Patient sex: F
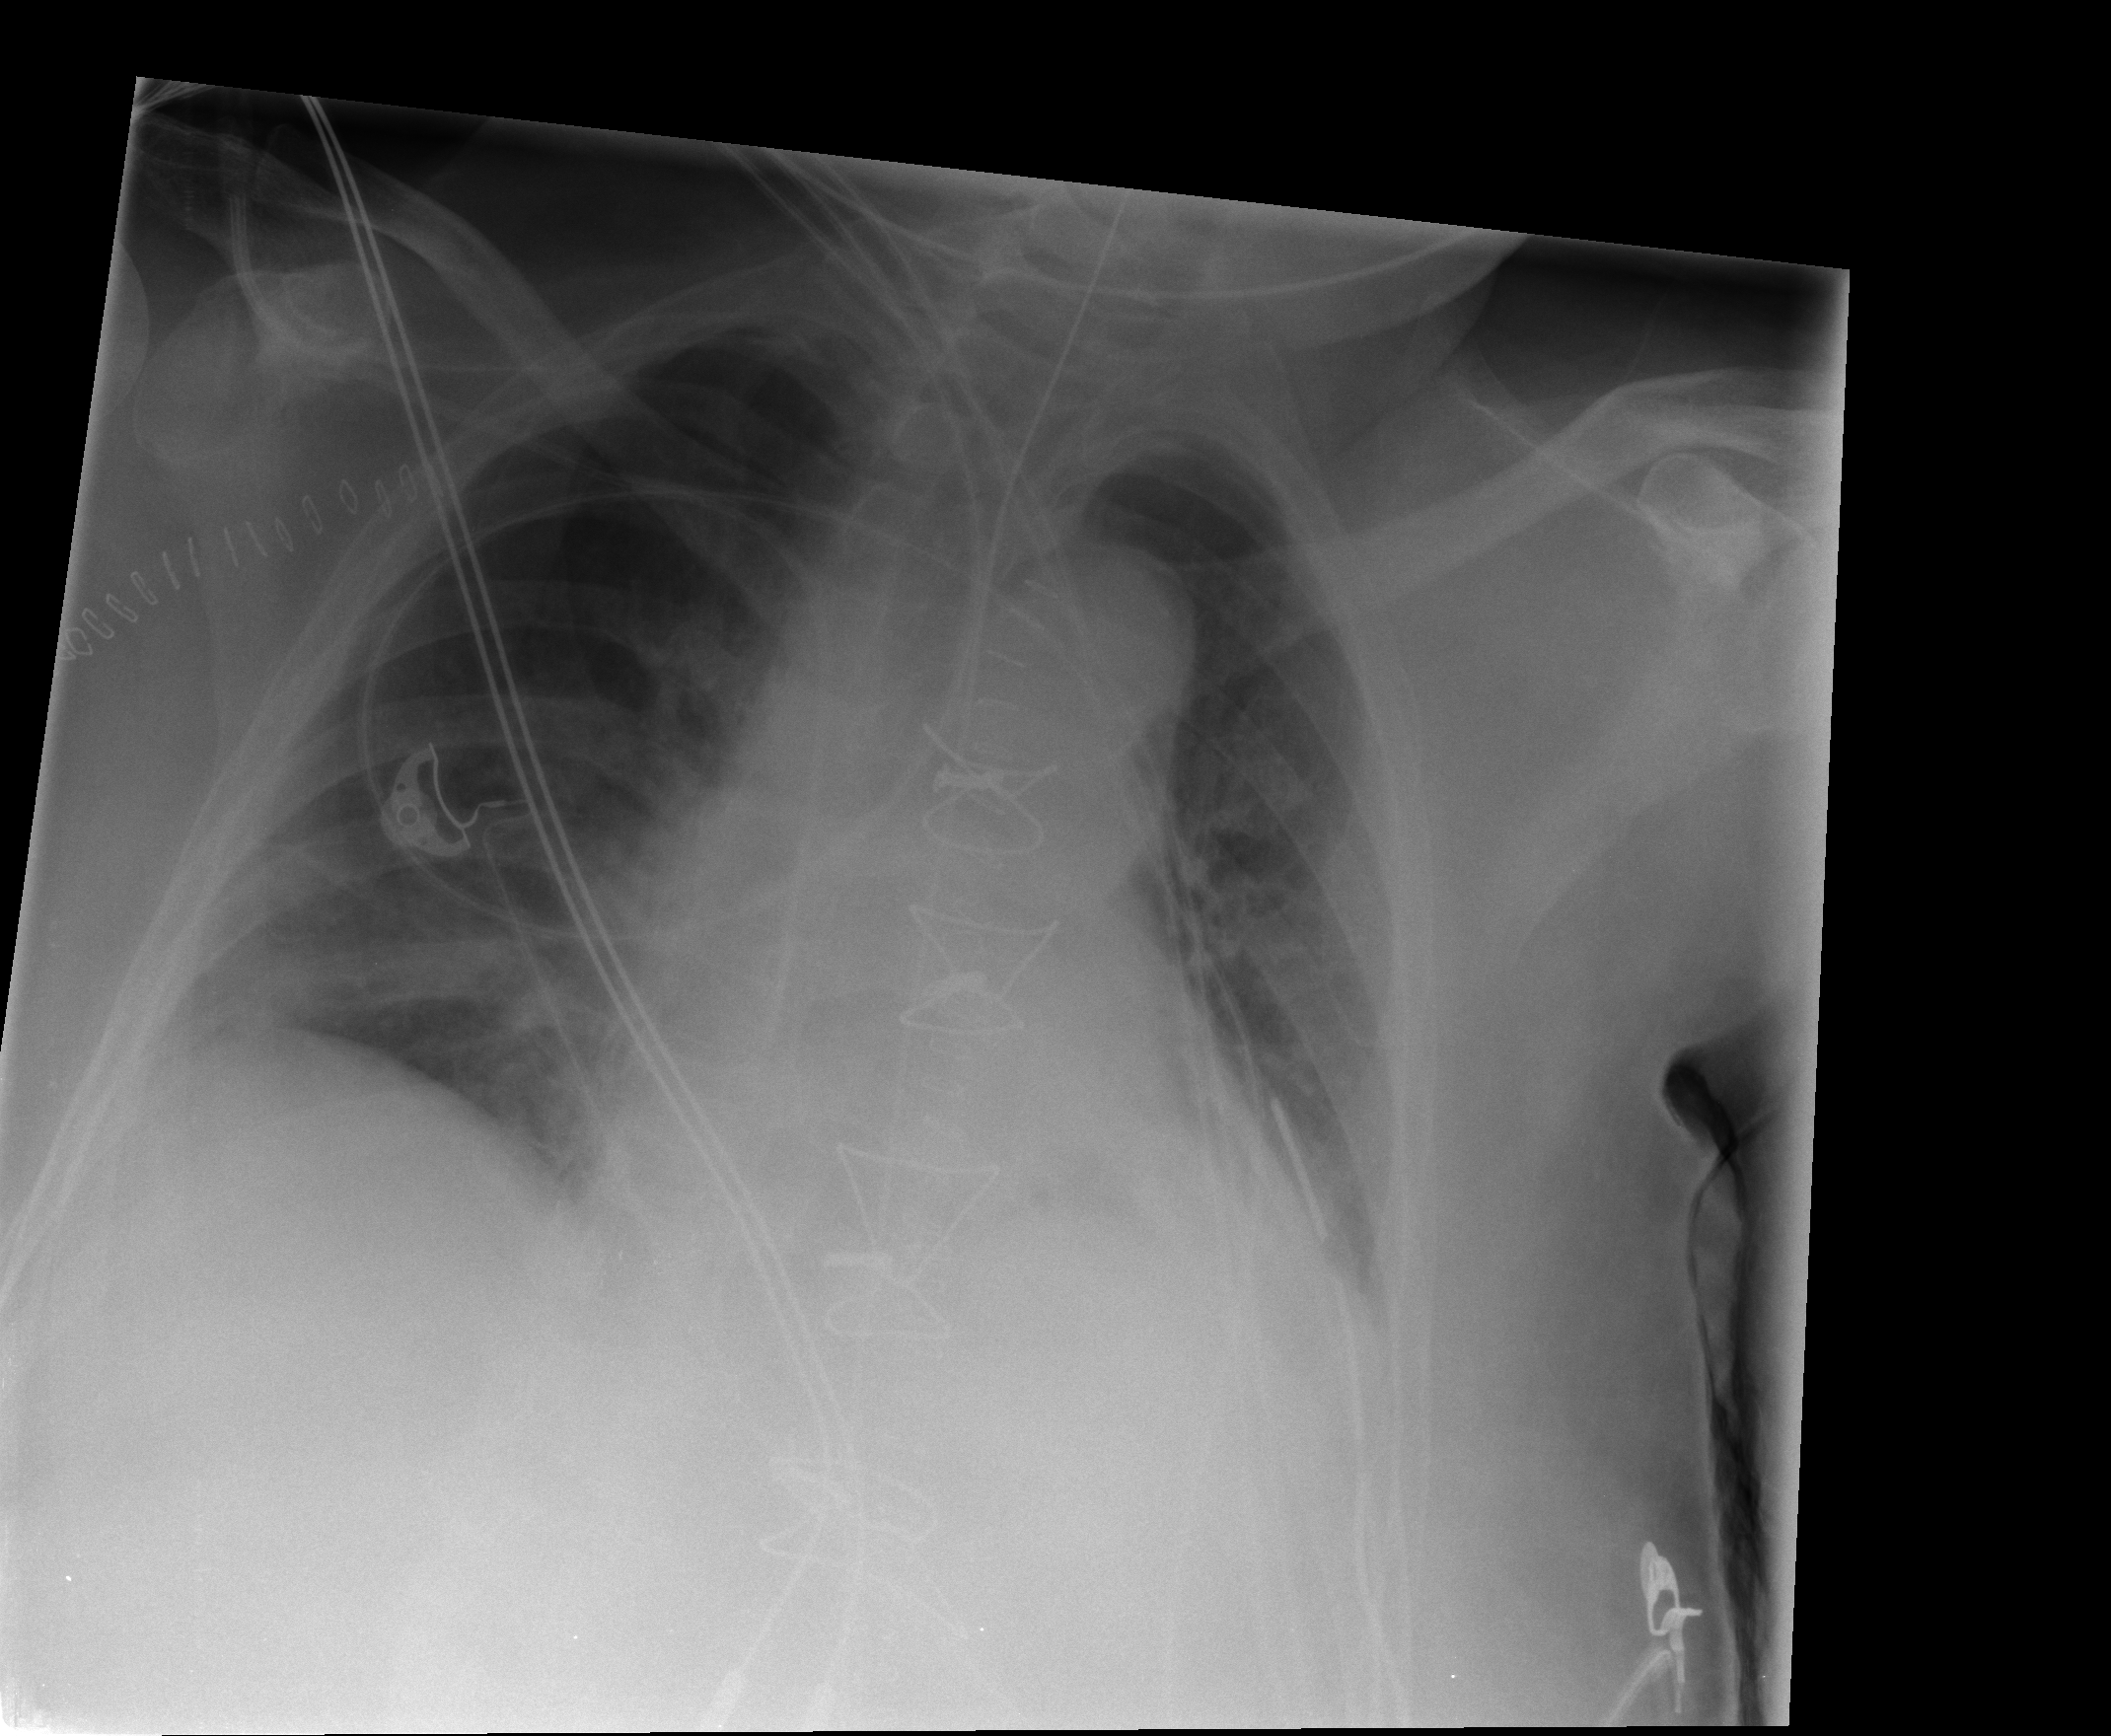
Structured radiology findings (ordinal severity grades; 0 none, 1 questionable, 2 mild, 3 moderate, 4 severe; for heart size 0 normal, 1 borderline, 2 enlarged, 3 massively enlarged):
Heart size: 2
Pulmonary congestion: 2
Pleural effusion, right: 1
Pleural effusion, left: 1
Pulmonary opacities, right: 0
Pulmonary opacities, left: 0
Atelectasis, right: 2
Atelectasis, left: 2